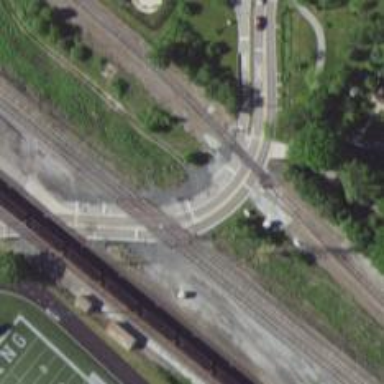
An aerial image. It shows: Crossing for the railway.